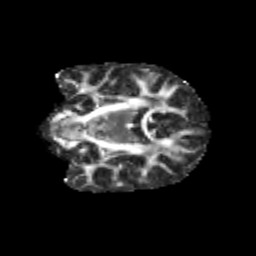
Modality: FA
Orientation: coronal
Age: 9
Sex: male
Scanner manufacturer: siemens
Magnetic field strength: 3 T
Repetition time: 3.8 s
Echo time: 0.07 s